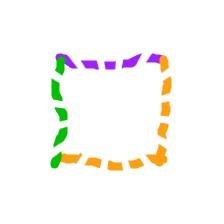
Shape: square